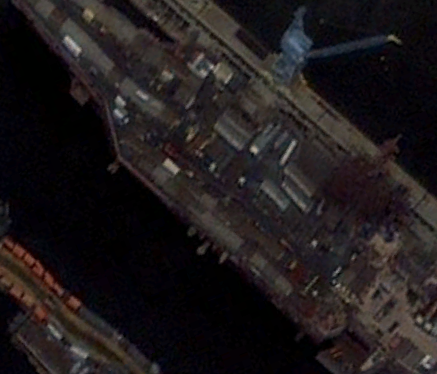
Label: aircraft_carrier